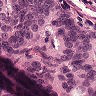
Metastatic tissue present: yes